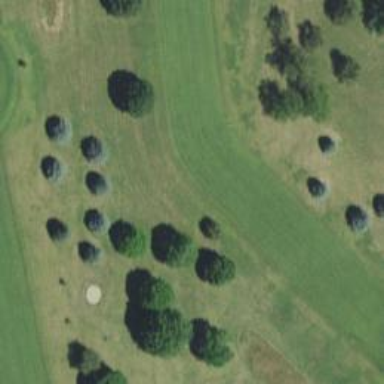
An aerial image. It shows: View of golf hole.